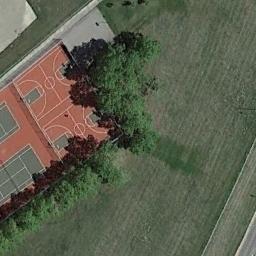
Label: basketball_court